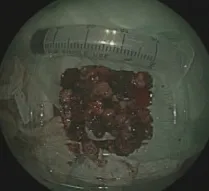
The excised tumour tissue.
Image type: medical_photograph (other_medical_photograph)